Field crop: maize
Growth stage: 2
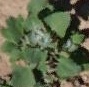
Species: chenopodium